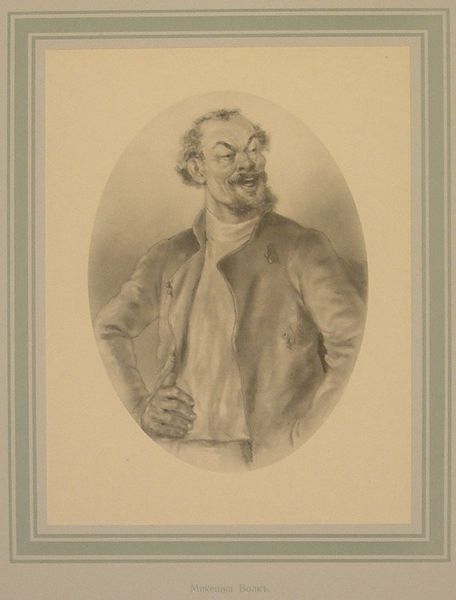
Titel: Mikeshka Volk, Mikeshka Volk
Künstler: Petr Mikhailovich Boklevskii
Standort: Amherst (Massachusetts, USA)
Institution: Mead Art Museum, Amherst College
Schlagwörter: blue, portrait, hand, man, drawing, paper, expression, frame, oval, sketch, beard, jacket, pose, pencil, evil, mustache, grin, charicature, laugh, papaer, vignette, penciel